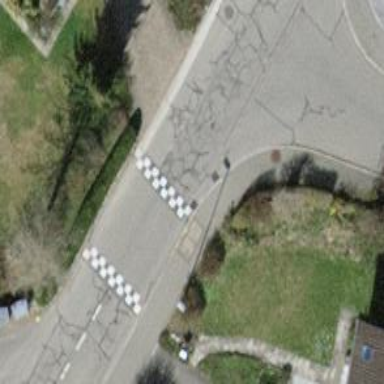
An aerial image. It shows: Table-style traffic calming feature.